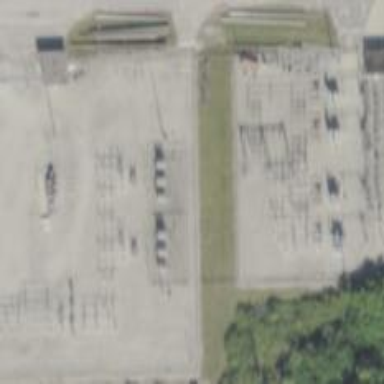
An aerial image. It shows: Switch used for power control.